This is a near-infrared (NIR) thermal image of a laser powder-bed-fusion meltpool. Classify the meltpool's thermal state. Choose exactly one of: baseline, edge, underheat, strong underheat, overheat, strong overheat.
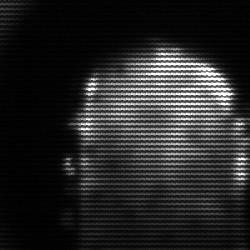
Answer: baseline